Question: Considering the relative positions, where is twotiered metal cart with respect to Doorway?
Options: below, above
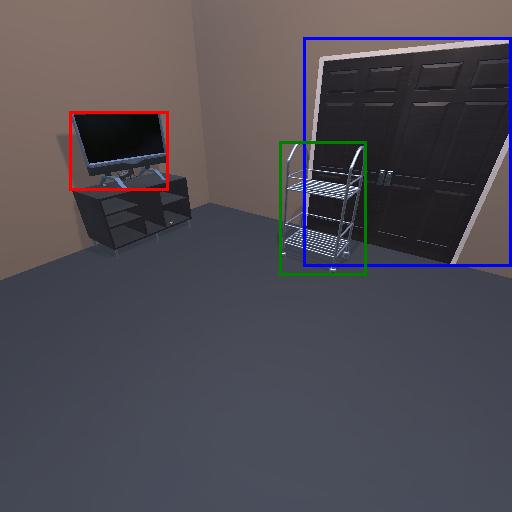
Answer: below